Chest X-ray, PA view. Patient: 47 years old, sex M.
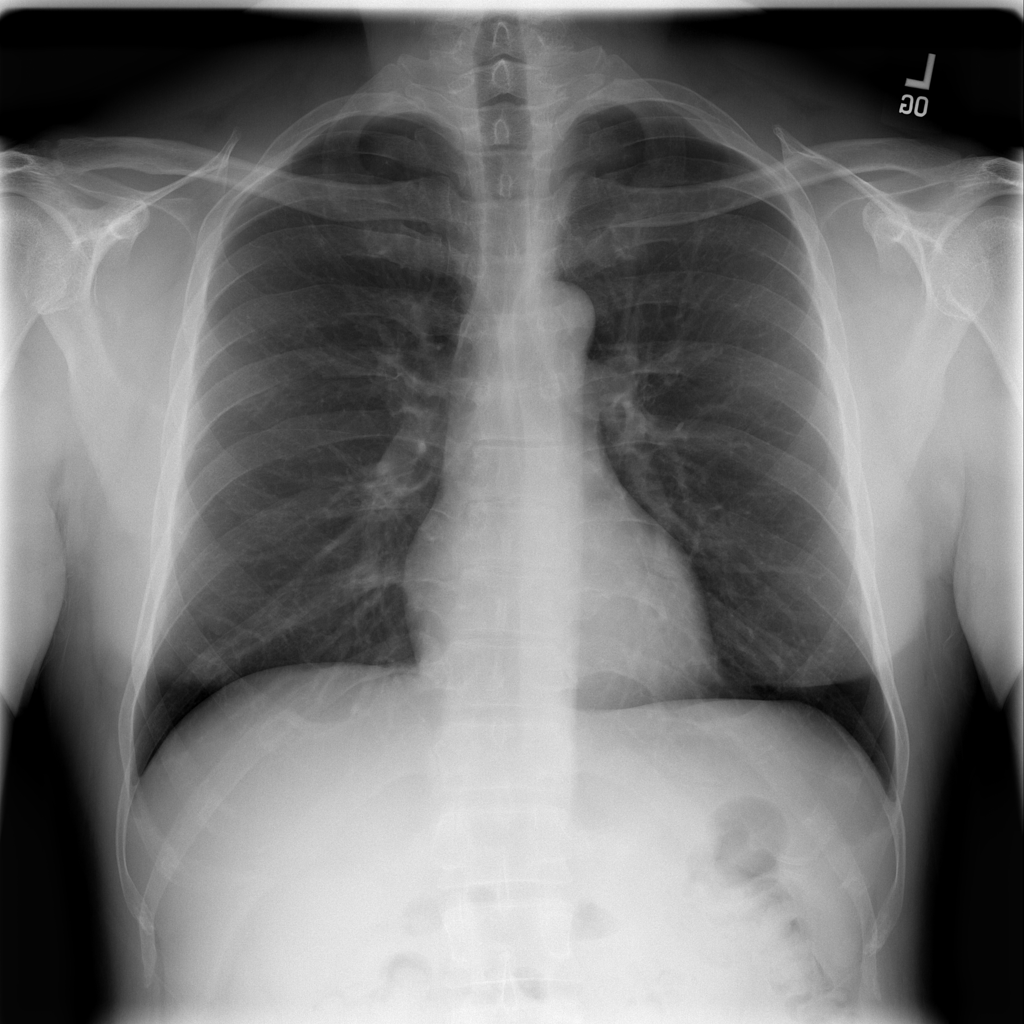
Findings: No Finding